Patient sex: M
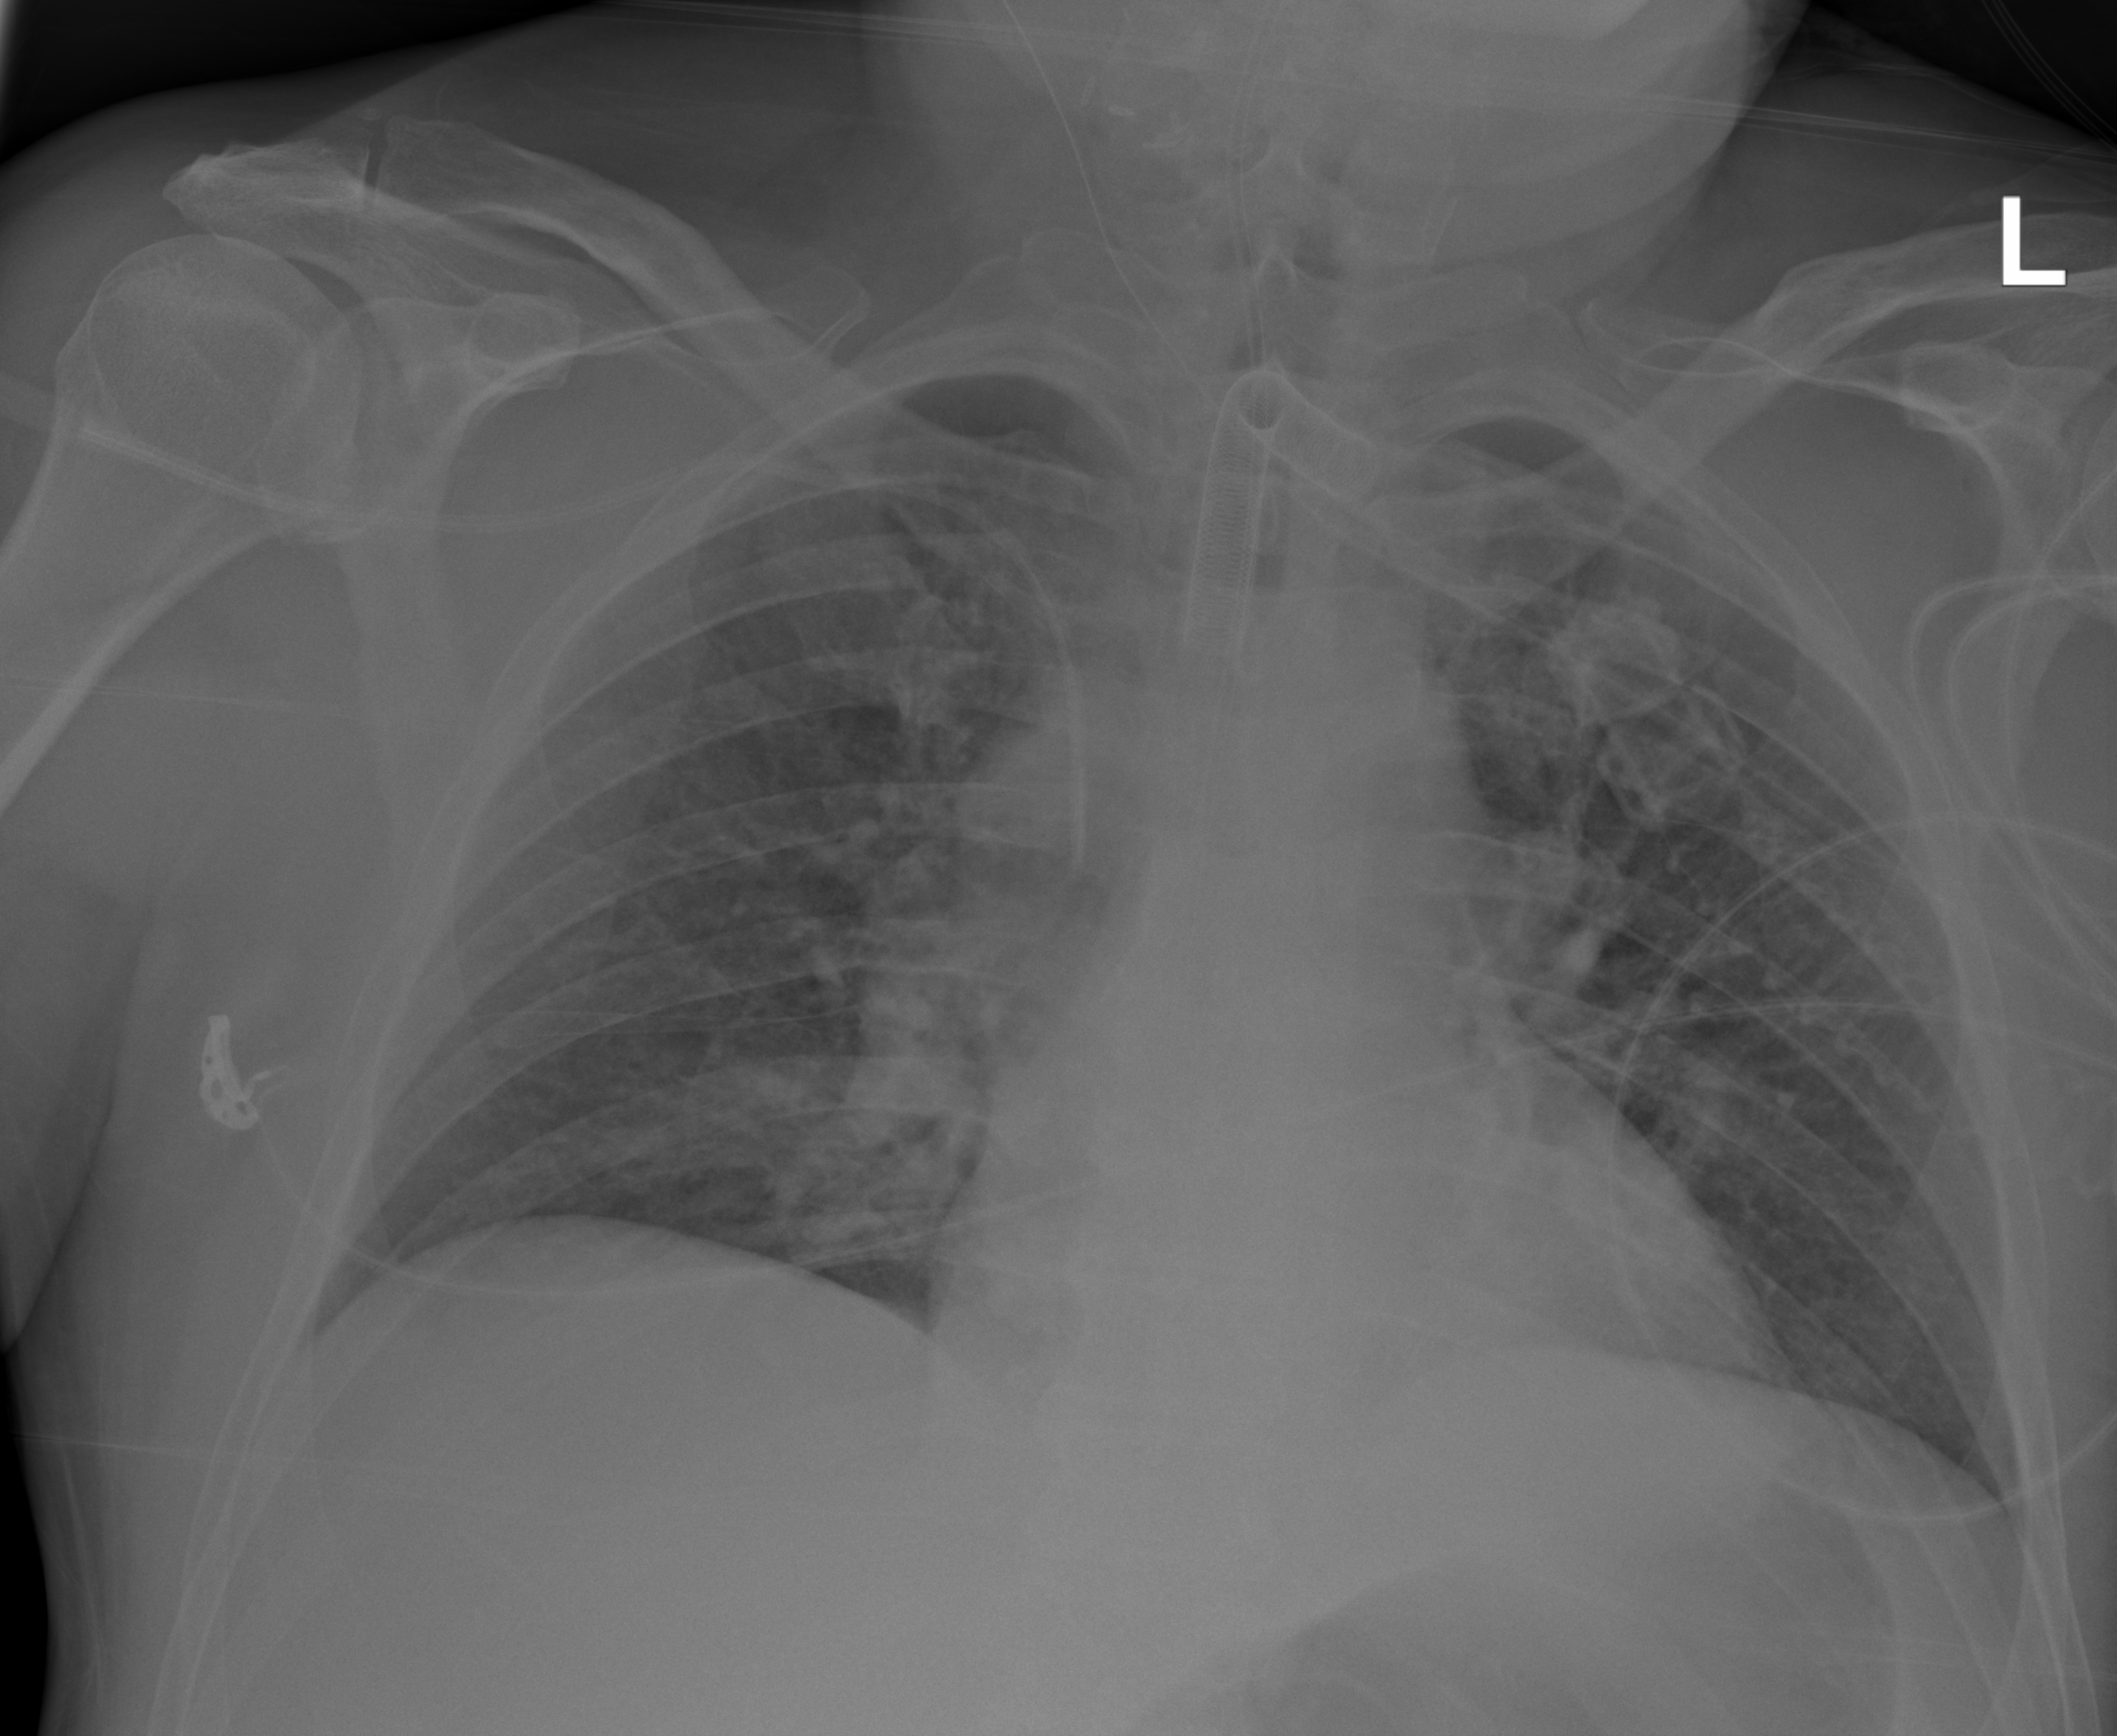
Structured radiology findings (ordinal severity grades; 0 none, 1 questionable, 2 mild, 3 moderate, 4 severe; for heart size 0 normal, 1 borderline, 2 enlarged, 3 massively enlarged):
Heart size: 1
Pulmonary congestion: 2
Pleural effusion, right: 0
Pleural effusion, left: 0
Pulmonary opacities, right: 0
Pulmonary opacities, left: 0
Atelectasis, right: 0
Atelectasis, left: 0